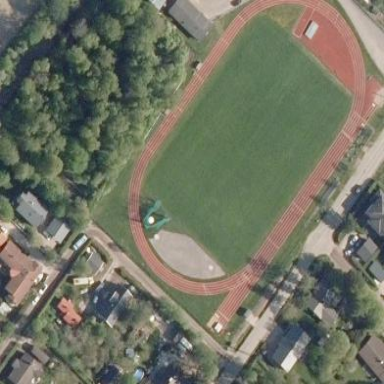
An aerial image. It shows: Athletics pitch designated for leisure land.